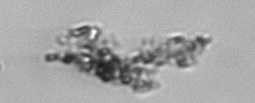
Label: detritus